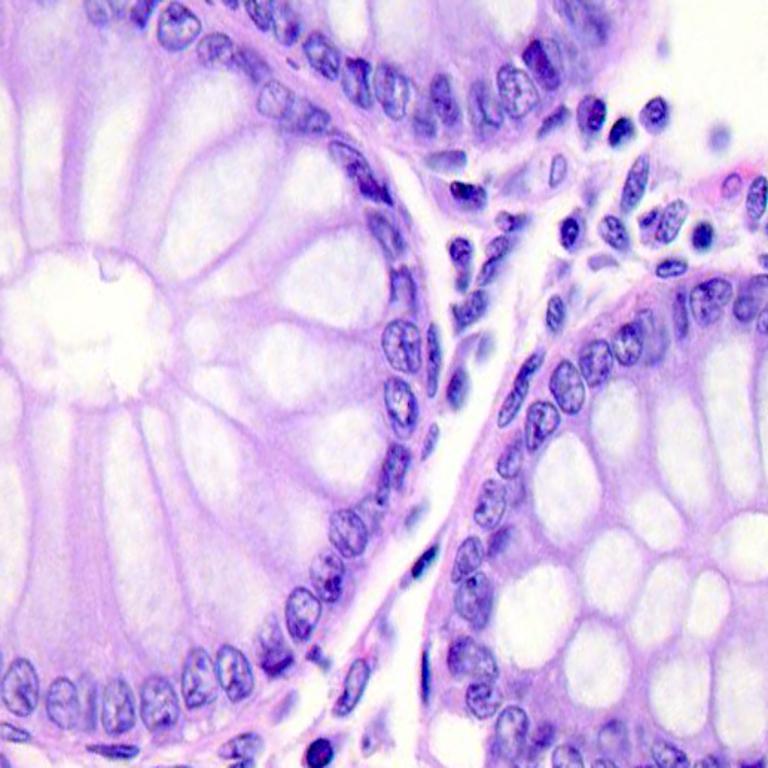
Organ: colon
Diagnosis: benign